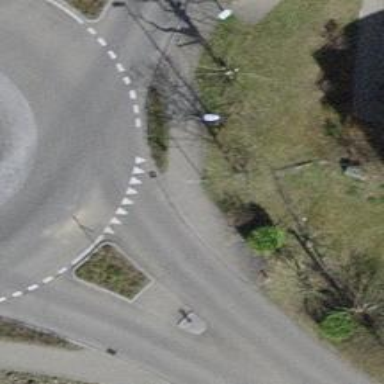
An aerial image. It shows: Kerb serving as barrier.